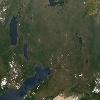
Label: land